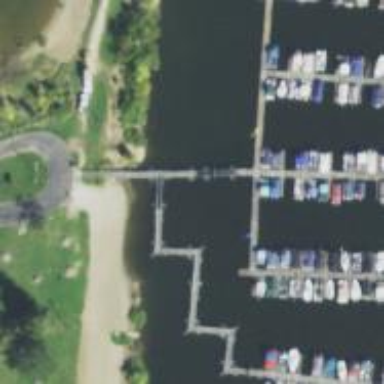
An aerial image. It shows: Man-made pier.